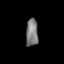
Tissue: skin
Cell type: Epithelial cells
Senescence score: 0.2821
Nuclear area (px): 330
Mean DAPI intensity: 122.418